Question:
I'm trying to get a button to run a JavaScript function that prints out a contact form for my website, but it's not working. The button comes up, but when you click it, the form doesn't show up.
Here is the code in my JavaScript page:
'''
function myFunction() {
document.getElementById("demo").innerHTML =
'<div class="container">'
+'<form action="/action_page.php">'
+'<label for="fname">First Name</label>'
+'<input type="text" id="fname" name="firstname" placeholder="Your
name..">'
+ '<label for="lname">Last Name</label>'
+'<input type="text" id="lname" name="lastname" placeholder="Your last
name..">'
+'<label for="country">Country</label>'
+'<select id="country" name="country">'
+'<option value="australia">Australia</option>'
+'<option value="canada">Canada</option>'
+'<option value="usa">USA</option>'
+'</select>'
+'<label for="subject">Subject</label>'
+'<textarea id="subject" name="subject" placeholder="Write something.."
style="height:200px"></textarea>'
+'<input type="submit" value="Submit">'
+'</form>'
+'</div>';
}
'''
Here's the code in the Contact Us page:
'''
<button onclick="myFunction()">If you have any questions, concerns, or
comments please click here to send us an email: </button>
<p id="demo"></p>
'''
I've tried doing it without the concatenation and that doesn't work either.
Any help would be much appreciated.
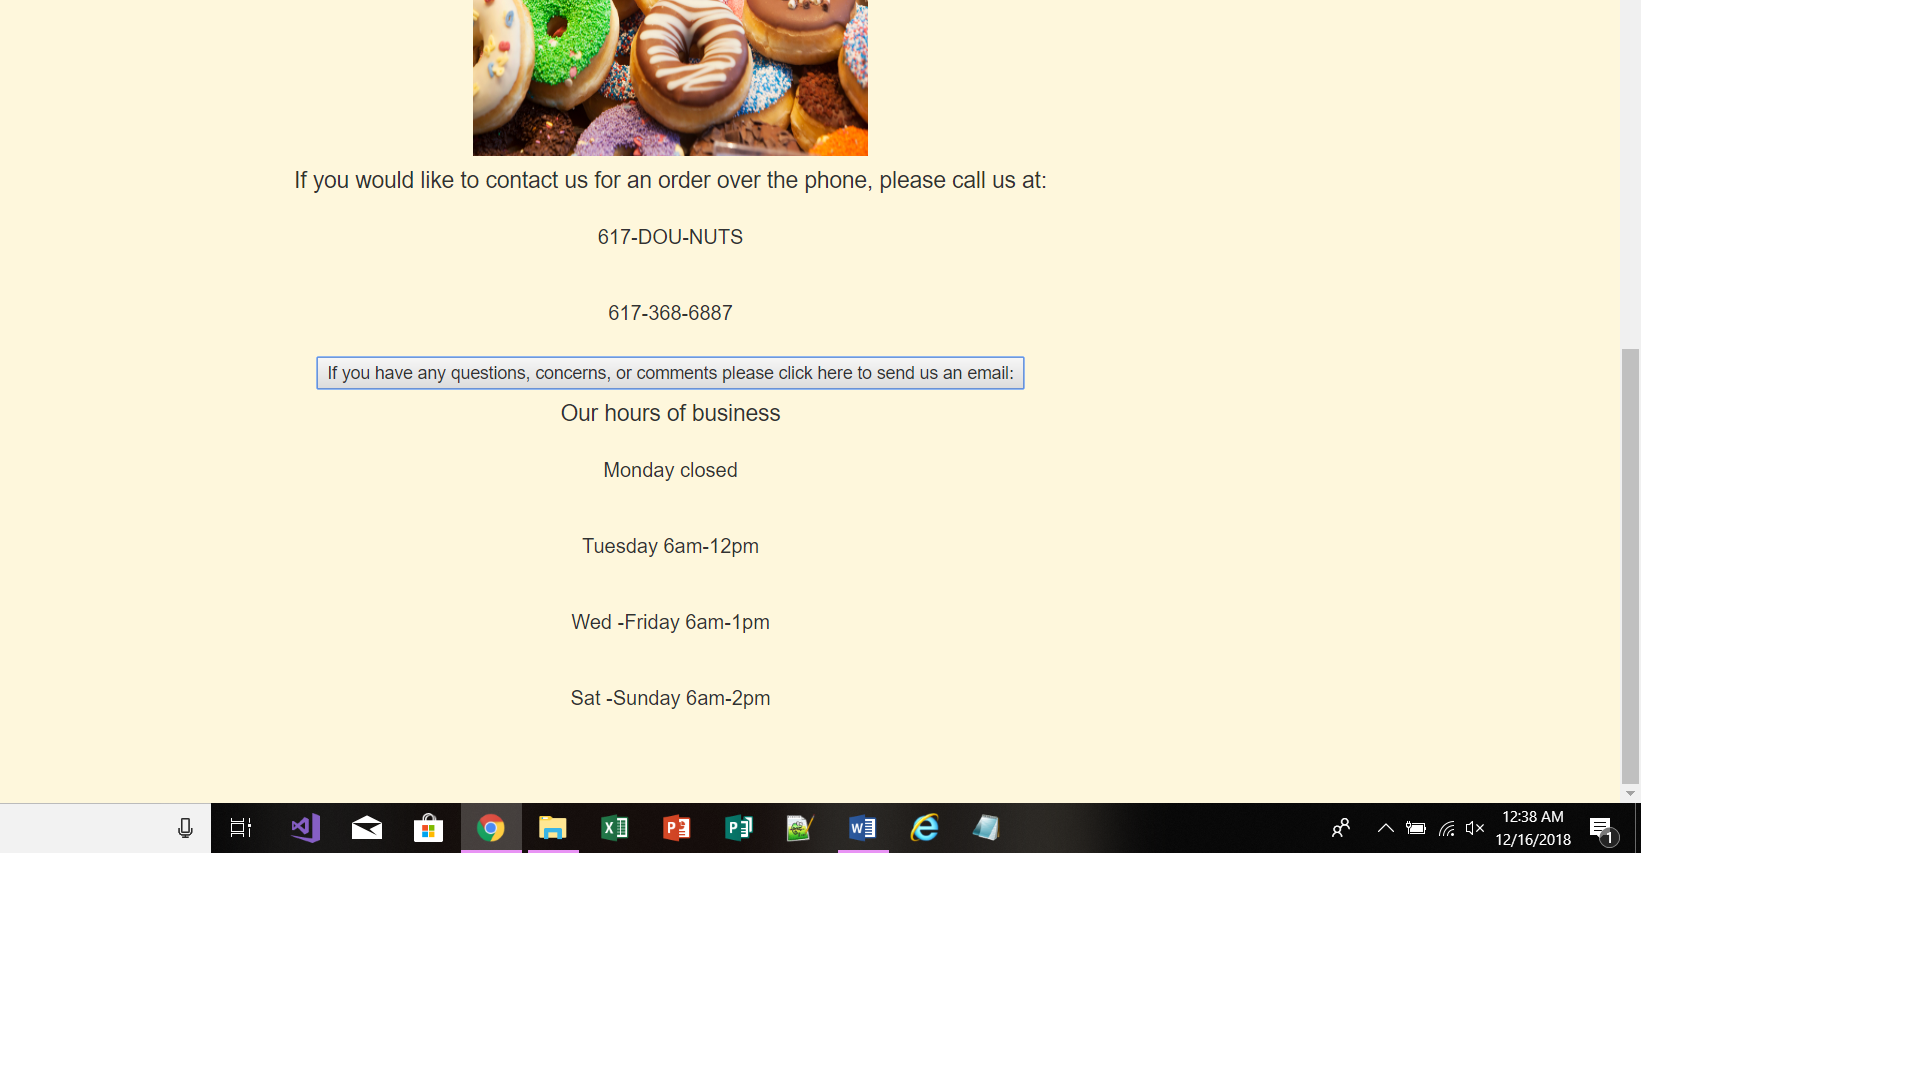
Answer: The is not properly concatenated. I also prefer JavaScript to bind the function instead of inline event handler:
'''
function myFunction() {
document.getElementById("demo").innerHTML =
'<div class="container">'
+'<form action="/action_page.php">'
+'<label for="fname">First Name</label>'
+'<input type="text" id="fname" name="firstname" placeholder="Your name..">'
+ '<label for="lname">Last Name</label>'
+'<input type="text" id="lname" name="lastname" placeholder="Your last name..">'
+'<label for="country">Country</label>'
+'<select id="country" name="country">'
+'<option value="australia">Australia</option>'
+'<option value="canada">Canada</option>'
+'<option value="usa">USA</option>'
+'</select>'
+'<label for="subject">Subject</label>'
+'<textarea id="subject" name="subject" placeholder="Write something.." style="height:200px"></textarea>'
+'<input type="submit" value="Submit">'
+'</form>'
+'</div>';
}
document.getElementById('myBtn').addEventListener('click',myFunction);
'''
'''
<button id="myBtn">If you have any questions, concerns, or
comments please click here to send us an email: </button>
<p id="demo"></p>
'''
Though I prefer using <URL> to from the which is more cleaner.
'''
function myFunction() {
document.getElementById("demo").innerHTML =
'<div class="container">'
<form action="/action_page.php">
<label for="fname">First Name</label>'
<input type="text" id="fname" name="firstname" placeholder="Your name..">
<label for="lname">Last Name</label>
<input type="text" id="lname" name="lastname" placeholder="Your last name..">
<label for="country">Country</label>
<select id="country" name="country">
<option value="australia">Australia</option>
<option value="canada">Canada</option>
<option value="usa">USA</option>
</select>
<label for="subject">Subject</label>
<textarea id="subject" name="subject" placeholder="Write something.." style="height:200px"></textarea>
<input type="submit" value="Submit">
</form></div>';
}
document.getElementById('myBtn').addEventListener('click',myFunction);
'''
'''
<button id="myBtn">If you have any questions, concerns, or
comments please click here to send us an email: </button>
<p id="demo"></p>
'''